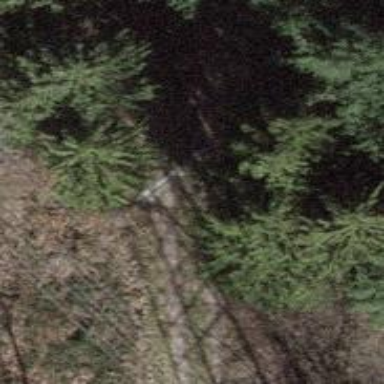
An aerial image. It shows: Path.